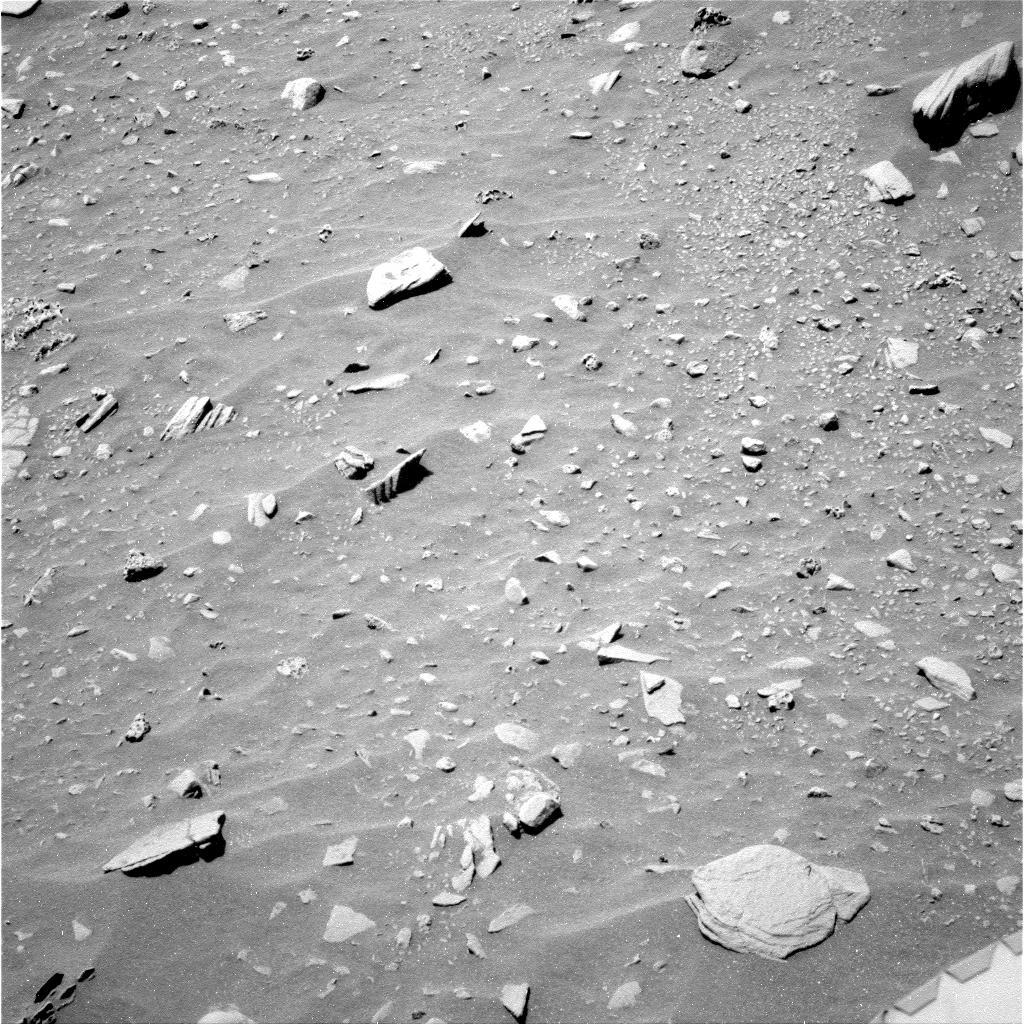
Terrain classes present: Background, Bedrock, Gravel / Sand / Soil, Rock, Shadow